【题型】证明题　【知识点】立体几何　【难度】medium
如图，在四棱锥 \(P-ABCD\) 中，\(AB \parallel CD\)，且 \(\angle BAP = \angle CDP = 90^\circ\)。

\noindent
(1) 证明：平面 \(PAB \perp\) 平面 \(PAD\)；\\
(2) 若 \(PA = PD = AB = DC\)，\(\angle APD = 90^\circ\)，且四棱锥 \(P-ABCD\) 的体积为 \(\frac{8}{3}\)，求 \(PB\) 与平面 \(ABCD\) 所成的线面角的大小。
【解答】
\noindent
\textbf{【答案】} (1) 证明详见解析；(2) \(\boldsymbol{30^\circ}\)

\vspace{0.3cm}
\noindent
\textbf{【分析】} (1) 根据已知条件，结合线面垂直的判定，推出 \(AB \perp\) 平面 \(PAD\)，再结合 \(AB \subset\) 平面 \(PAB\)，即可证；\\
(2) 取 \(AD\) 中点 \(O\)，结合线面垂直的判定，推出 \(PO \perp\) 底面 \(ABCD\)，再结合四棱锥的体积公式，推得 \(PA\)，即可求出 \(PB\)，再结合 \(\angle PBO\) 为 \(PB\) 与平面 \(ABCD\) 所成的角，即可求解。

\vspace{0.3cm}
\noindent
\textbf{【解答】}

\vspace{0.3cm}
\noindent
(1) 证明：在四棱锥 \(P-ABCD\) 中，\(\angle BAP = \angle CDP = 90^\circ\)，\\
\(\therefore AB \perp PA\)，\(CD \perp PD\)，\\
又 \(\because AB \parallel CD\)，\\
\(\therefore AB \perp PD\)，\\
\(\because PA \cap PD = P\)，\\
\(\therefore AB \perp\) 平面 \(PAD\)，\\
\(\because AB \subset\) 平面 \(PAB\)，\\
\(\therefore\) 平面 \(PAB \perp\) 平面 \(PAD\)；

\vspace{0.3cm}
\noindent
(2) 解：取 \(AD\) 中点 \(O\)，连结 \(PO\)，

\noindent
\(\because PA = PD\)，\(O\) 为 \(AD\) 的中点，\\
\(\therefore PO \perp AD\)，\\
\(\because AB \perp\) 平面 \(PAD\)，\(AD \subset\) 平面 \(PAD\)，\\
\(\therefore AB \perp PO\)，\\
\(\because AB \cap AD = A\)，\\
\(\therefore PO \perp\) 底面 \(ABCD\)，\\
设 \(PA = PD = AB = DC = a\)，\\
则 \(AD = \sqrt{a^2 + a^2} = \sqrt{2}a\)，\(PO = \frac{\sqrt{2}}{2}a\)，\\
\(\because\) 四棱锥 \(P-ABCD\) 的体积为 \(\frac{8}{3}\)，\(PO \perp\) 底面 \(ABCD\)，\\
\(\therefore V_{P-ABCD} = \frac{1}{3} \times S_{\text{四边形}ABCD} \times PO = \frac{1}{3} \times AB \times AD \times PO = \frac{1}{3} \times a \times \sqrt{2}a \times \frac{\sqrt{2}}{2}a = \frac{1}{3}a^3 = \frac{8}{3}\)，解得 \(a = 2\)，\\
\(PO = \frac{\sqrt{2}}{2}a = \sqrt{2}\)，\\
\(\therefore PB = \sqrt{PO^2 + AO^2 + AB^2} = \sqrt{2 + 2 + 4} = 2\sqrt{2}\)，\\
\(\because PO \perp\) 底面 \(ABCD\)，\\
\(\therefore \angle PBO\) 为 \(PB\) 与平面 \(ABCD\) 所成的角，\\
在 \(\text{Rt}\triangle POB\) 中，\(\sin \angle PBO = \frac{PO}{PB} = \frac{\sqrt{2}}{2\sqrt{2}} = \frac{1}{2}\)，\\
\(\therefore \angle PBO = 30^\circ\)，\\
故 \(PB\) 与平面 \(ABCD\) 所成的线面角为 \(30^\circ\)。
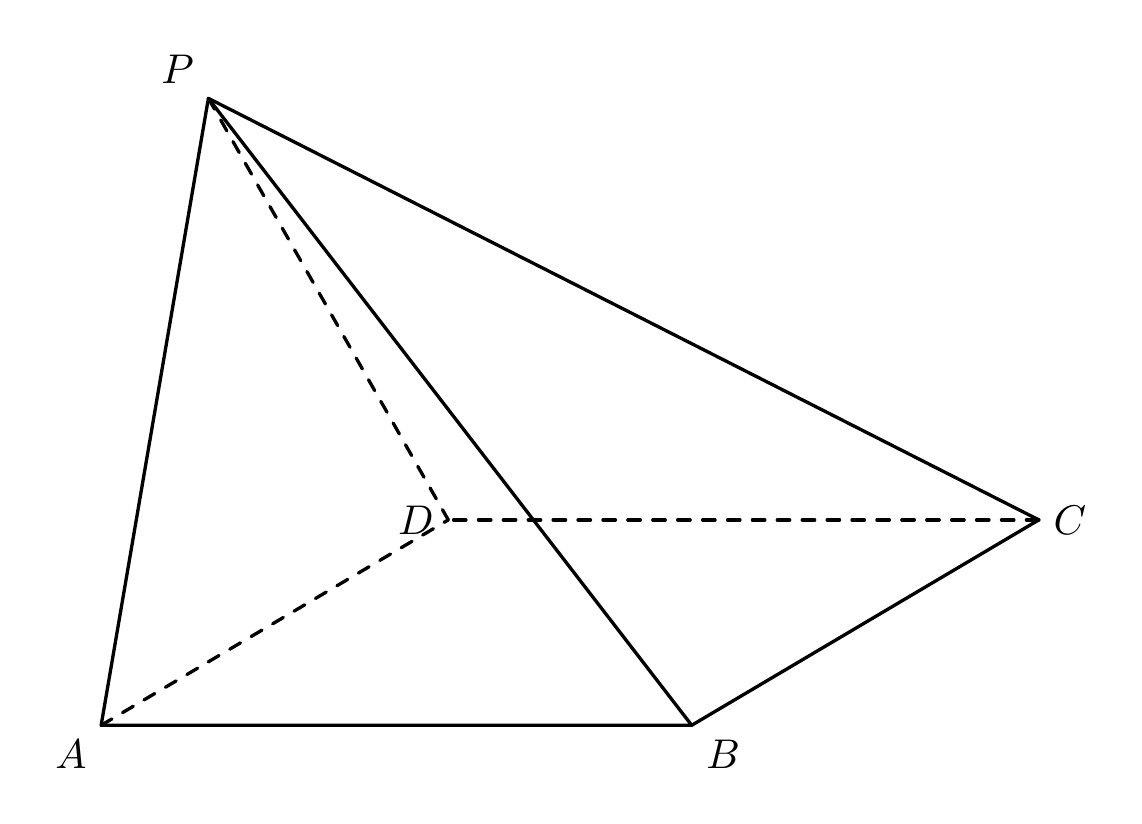